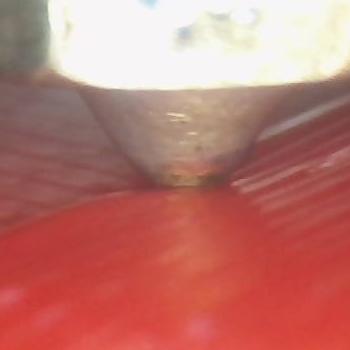
Flow rate: 252%